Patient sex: M
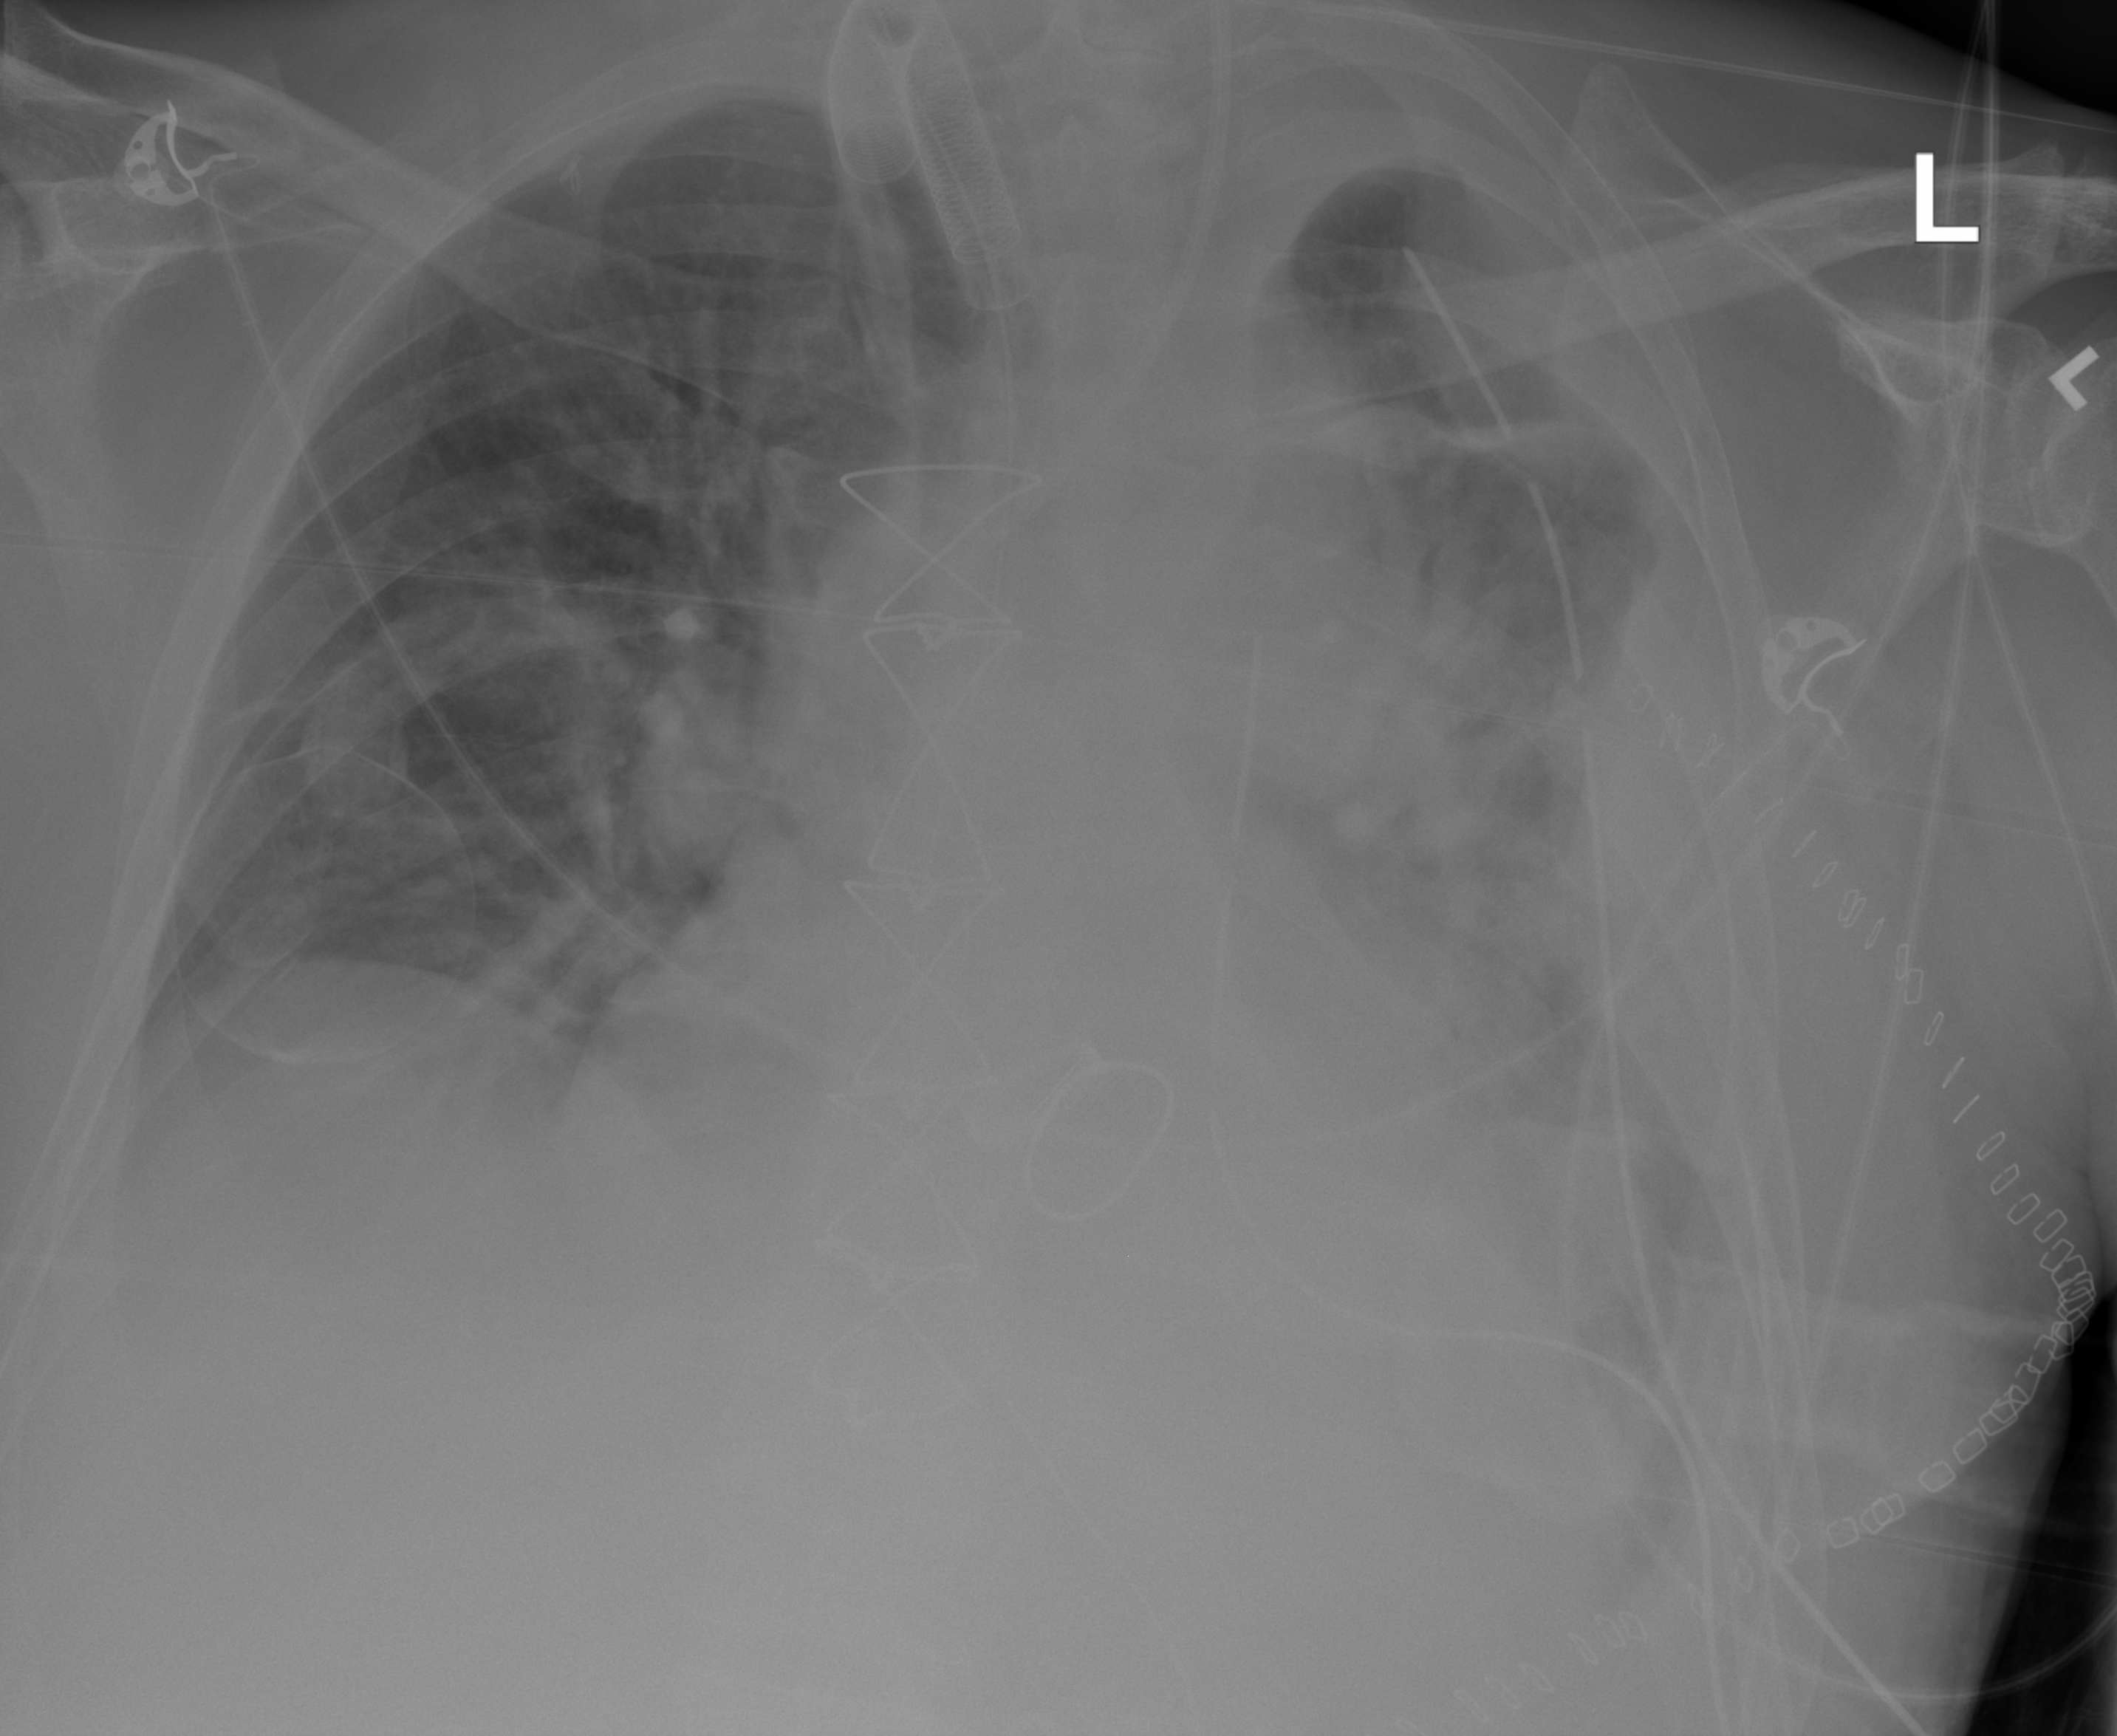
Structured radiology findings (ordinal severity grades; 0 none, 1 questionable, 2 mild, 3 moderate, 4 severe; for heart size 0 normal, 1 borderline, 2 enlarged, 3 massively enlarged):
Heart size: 1
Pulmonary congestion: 2
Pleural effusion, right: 0
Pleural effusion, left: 2
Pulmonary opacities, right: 0
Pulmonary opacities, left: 3
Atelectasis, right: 2
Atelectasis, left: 3